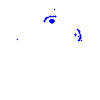
Particle: electron